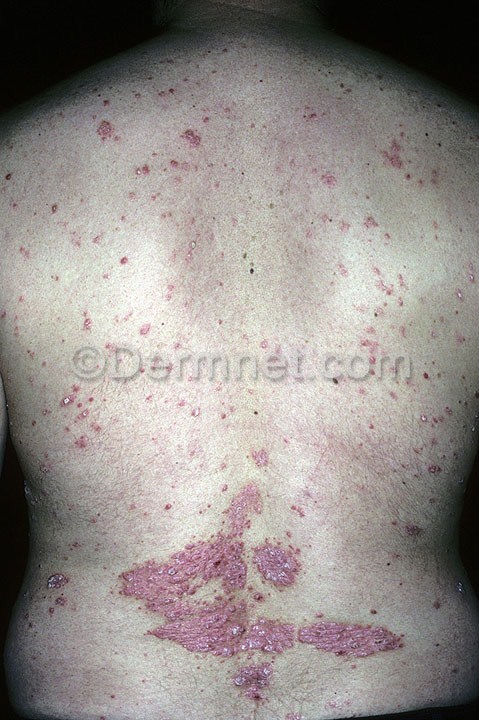
Disease: Psoriasis pictures Lichen Planus and related diseases